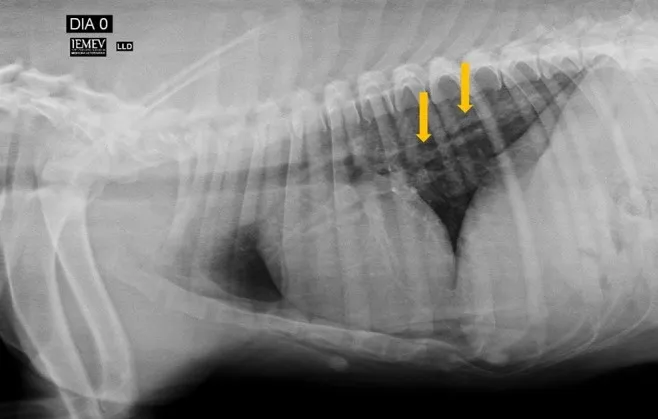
Right lateral position showing increased pulmonary radiodensity, especially characterized by a diffusely distributed bronchial pattern (arrows).
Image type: radiology (x_ray)